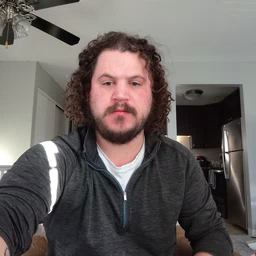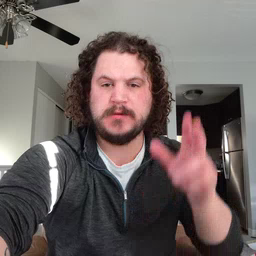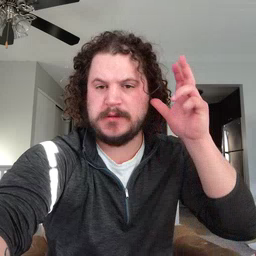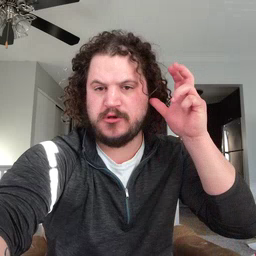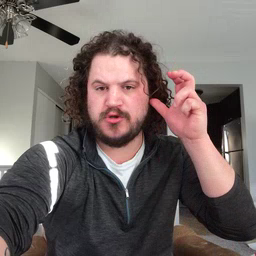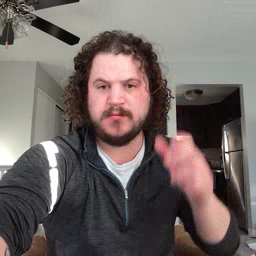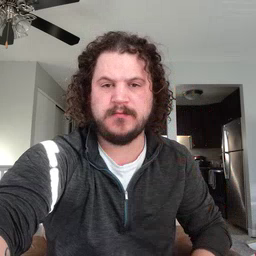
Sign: hear